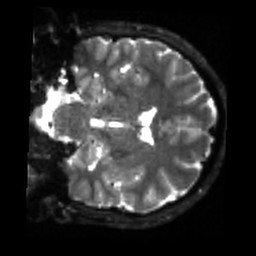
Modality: sbref
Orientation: coronal
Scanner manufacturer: siemens
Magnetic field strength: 3 T
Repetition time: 4 s
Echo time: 0.0594 s